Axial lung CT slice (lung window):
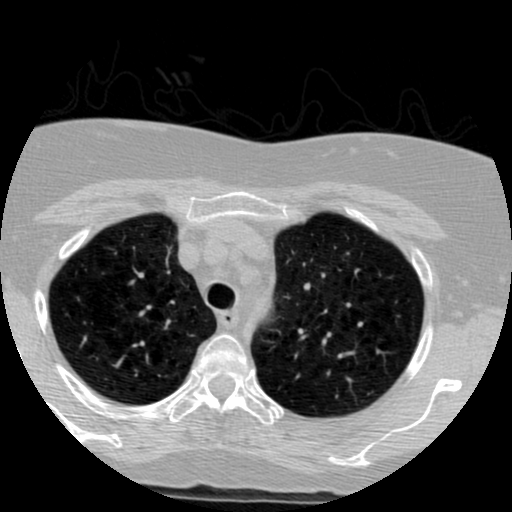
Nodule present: no